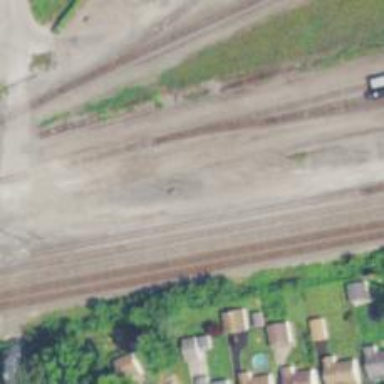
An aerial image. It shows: Railway yard.